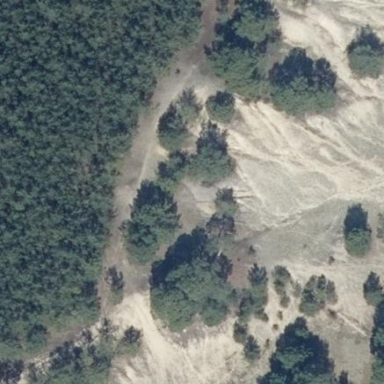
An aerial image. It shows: Natural area covered with sand.